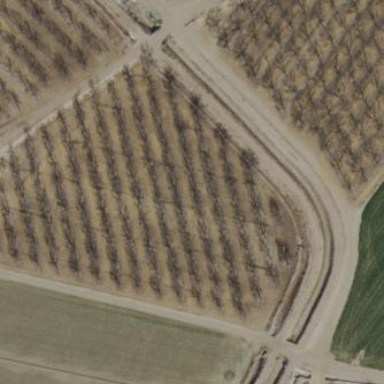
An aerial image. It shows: Orchard.